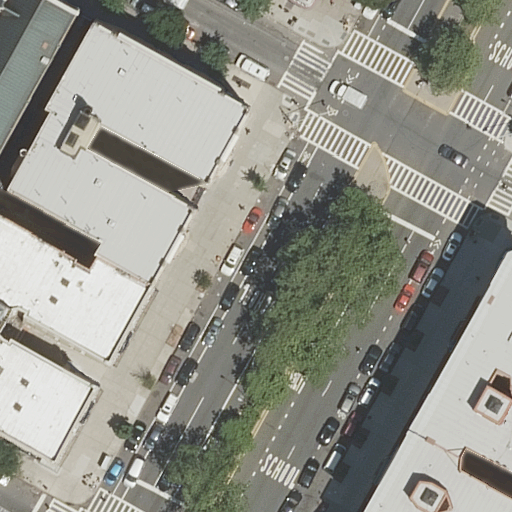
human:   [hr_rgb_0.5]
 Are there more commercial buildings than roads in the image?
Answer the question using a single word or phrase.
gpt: no

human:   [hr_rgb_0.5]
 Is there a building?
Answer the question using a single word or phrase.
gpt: yes

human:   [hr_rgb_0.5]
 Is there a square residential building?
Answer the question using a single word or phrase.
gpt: no

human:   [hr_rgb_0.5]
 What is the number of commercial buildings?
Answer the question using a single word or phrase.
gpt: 0

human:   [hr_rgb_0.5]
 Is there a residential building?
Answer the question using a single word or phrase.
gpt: yes

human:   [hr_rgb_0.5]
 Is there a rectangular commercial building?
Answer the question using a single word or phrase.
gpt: no

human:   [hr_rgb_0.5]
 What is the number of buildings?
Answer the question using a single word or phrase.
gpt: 6

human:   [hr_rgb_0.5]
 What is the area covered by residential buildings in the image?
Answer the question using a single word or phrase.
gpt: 2649m2

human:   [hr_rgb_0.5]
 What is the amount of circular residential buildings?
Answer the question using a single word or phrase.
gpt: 0

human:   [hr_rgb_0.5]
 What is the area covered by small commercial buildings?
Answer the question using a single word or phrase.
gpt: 0m2

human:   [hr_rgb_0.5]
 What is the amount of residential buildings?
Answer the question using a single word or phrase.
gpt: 5

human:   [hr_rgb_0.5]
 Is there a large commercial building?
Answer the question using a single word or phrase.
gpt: no

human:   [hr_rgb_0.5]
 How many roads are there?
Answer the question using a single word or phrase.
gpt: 4

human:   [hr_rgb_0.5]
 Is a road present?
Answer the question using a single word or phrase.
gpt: yes

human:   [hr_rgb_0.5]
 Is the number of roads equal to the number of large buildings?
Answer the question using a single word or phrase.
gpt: no

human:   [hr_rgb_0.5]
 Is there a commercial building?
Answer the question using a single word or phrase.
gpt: no

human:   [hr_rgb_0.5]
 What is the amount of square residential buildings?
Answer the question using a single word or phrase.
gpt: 0

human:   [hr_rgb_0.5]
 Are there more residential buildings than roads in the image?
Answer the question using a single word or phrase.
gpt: yes

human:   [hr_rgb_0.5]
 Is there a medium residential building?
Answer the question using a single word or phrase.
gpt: yes

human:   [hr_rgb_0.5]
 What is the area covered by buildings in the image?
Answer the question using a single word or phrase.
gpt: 4038m2

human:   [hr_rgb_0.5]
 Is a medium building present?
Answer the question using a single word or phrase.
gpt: yes

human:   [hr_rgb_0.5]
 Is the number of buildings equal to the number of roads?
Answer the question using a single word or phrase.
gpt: no

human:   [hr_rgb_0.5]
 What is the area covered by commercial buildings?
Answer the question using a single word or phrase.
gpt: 0m2

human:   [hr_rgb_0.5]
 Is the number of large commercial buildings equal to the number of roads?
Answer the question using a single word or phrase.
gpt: no

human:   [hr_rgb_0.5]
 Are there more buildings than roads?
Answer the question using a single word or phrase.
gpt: yes

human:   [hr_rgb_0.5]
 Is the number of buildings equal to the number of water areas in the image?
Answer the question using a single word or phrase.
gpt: no

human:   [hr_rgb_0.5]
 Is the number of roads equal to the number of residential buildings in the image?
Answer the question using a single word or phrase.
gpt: no

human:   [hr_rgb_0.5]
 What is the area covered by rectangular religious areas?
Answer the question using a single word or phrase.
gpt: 0m2

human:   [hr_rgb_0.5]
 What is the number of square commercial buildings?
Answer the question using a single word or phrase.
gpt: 0

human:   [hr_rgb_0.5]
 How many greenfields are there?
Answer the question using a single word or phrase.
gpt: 0

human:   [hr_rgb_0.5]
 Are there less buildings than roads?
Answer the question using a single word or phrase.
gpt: no

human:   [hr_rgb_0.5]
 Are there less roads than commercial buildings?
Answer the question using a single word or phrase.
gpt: no

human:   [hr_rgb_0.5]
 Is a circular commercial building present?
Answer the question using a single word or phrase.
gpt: no

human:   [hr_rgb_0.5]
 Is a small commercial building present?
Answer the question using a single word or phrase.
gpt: no

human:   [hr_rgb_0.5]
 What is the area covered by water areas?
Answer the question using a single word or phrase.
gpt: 0m2

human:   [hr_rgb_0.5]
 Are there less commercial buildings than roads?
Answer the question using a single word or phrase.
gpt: yes

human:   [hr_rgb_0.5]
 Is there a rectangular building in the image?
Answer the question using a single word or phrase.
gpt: yes

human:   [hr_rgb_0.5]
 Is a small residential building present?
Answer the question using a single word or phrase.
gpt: yes

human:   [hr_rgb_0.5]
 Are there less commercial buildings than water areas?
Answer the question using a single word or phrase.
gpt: no

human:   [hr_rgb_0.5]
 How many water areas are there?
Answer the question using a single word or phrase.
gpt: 0

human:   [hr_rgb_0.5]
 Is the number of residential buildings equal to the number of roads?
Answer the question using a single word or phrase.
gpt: no

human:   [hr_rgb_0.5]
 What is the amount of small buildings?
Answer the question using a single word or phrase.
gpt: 1

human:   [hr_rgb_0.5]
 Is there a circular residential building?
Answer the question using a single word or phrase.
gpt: no

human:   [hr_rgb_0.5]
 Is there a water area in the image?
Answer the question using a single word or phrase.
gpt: no

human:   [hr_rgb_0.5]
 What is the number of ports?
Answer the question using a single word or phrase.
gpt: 0

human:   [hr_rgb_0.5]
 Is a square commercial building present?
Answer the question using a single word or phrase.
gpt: no

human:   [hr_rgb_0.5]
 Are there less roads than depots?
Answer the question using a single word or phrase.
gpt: no

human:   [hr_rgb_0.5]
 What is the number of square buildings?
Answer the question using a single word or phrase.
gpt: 0

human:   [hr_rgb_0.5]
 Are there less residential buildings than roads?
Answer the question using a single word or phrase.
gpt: no

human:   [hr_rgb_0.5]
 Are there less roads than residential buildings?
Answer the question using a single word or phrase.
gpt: yes

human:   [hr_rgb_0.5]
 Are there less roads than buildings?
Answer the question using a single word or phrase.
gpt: yes

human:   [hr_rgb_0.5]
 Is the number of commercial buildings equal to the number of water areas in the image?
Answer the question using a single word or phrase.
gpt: yes

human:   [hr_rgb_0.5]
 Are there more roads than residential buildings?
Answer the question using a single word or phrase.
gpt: no

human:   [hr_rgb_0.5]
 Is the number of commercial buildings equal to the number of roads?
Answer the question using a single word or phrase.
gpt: no

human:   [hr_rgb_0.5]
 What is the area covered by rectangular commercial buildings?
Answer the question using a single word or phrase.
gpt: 0m2

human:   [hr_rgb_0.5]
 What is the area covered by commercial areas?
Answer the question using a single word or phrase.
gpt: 0m2

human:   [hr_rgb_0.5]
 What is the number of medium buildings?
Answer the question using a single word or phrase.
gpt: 2

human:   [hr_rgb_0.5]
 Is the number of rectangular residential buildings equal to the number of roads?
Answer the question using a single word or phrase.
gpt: no

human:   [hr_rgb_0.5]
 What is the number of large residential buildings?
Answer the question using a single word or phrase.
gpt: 2

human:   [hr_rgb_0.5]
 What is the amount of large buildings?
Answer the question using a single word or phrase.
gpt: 3

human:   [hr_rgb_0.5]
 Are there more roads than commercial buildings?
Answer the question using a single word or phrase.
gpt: yes

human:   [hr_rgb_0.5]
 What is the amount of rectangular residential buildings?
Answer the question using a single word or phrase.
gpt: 3

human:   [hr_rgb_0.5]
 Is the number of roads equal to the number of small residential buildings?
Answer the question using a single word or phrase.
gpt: no

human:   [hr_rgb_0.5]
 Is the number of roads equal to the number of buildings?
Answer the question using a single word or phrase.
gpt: no